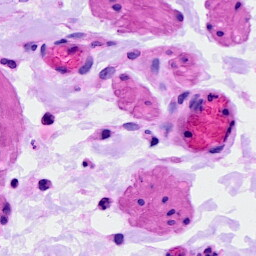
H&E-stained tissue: Ovarian